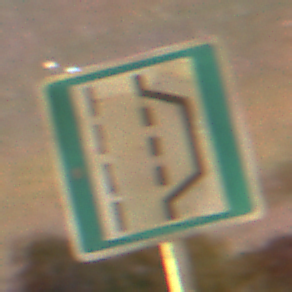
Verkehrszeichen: NothalteUndPannenbucht
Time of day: Night
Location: Outdoor (Suburban)
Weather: Clear
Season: NotSpecified
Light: Artificial